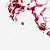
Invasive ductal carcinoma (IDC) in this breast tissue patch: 0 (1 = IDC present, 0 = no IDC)